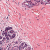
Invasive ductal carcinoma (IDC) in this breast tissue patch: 0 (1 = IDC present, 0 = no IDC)